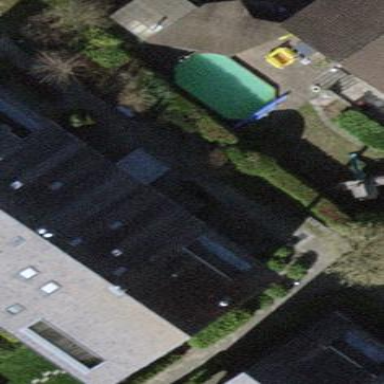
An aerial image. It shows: Terrace building.